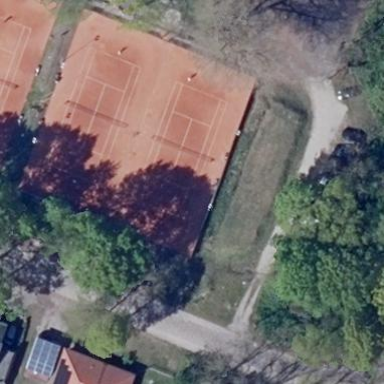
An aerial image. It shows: Tartan tennis court on pitch designated for leisure land.